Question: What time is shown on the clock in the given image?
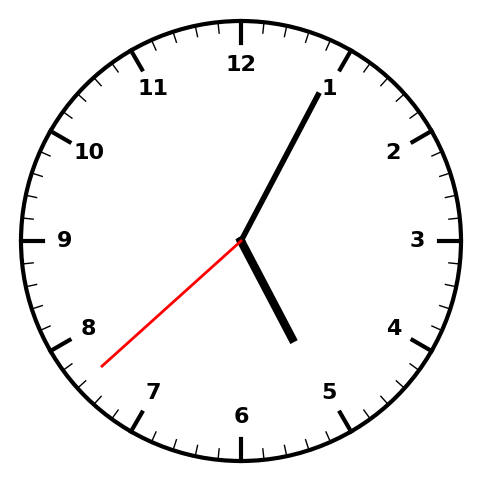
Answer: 05:04:38